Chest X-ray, AP view. Patient: 62 years old, sex M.
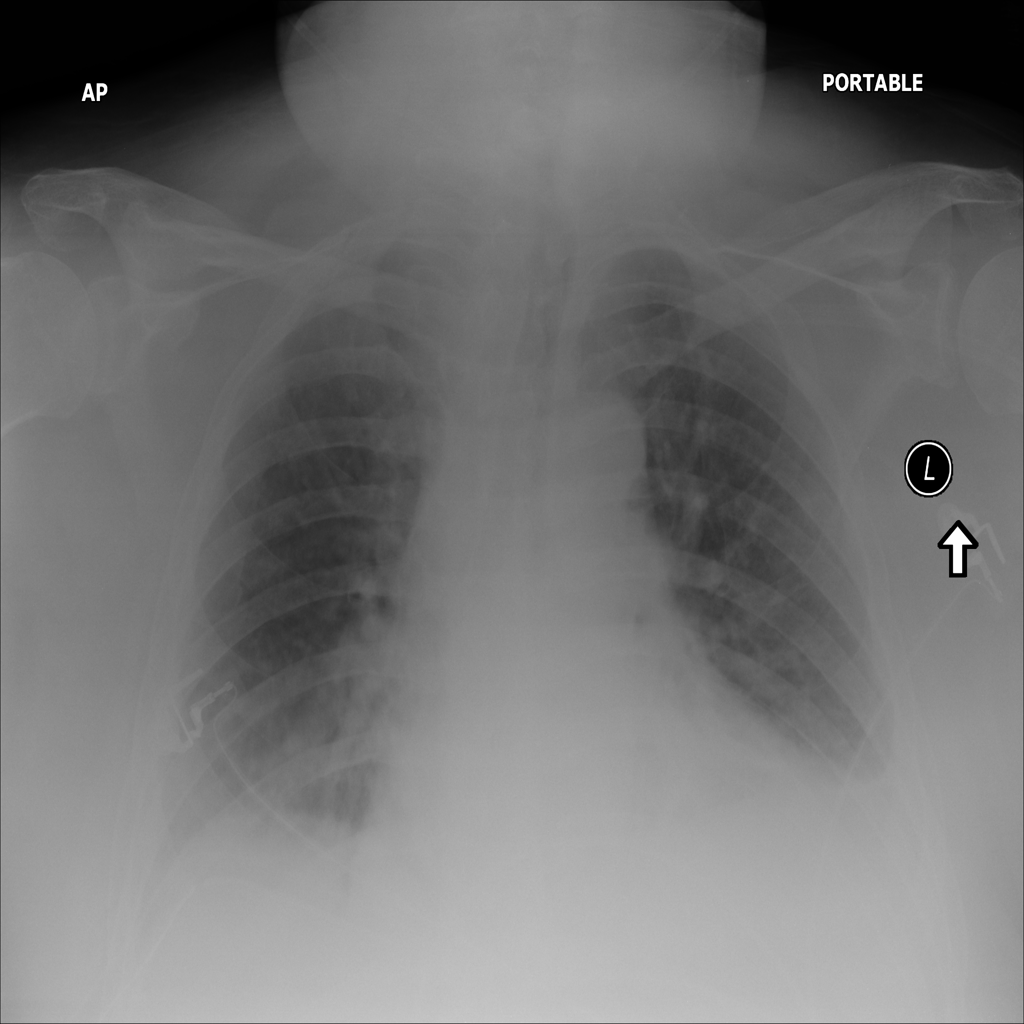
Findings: No Finding